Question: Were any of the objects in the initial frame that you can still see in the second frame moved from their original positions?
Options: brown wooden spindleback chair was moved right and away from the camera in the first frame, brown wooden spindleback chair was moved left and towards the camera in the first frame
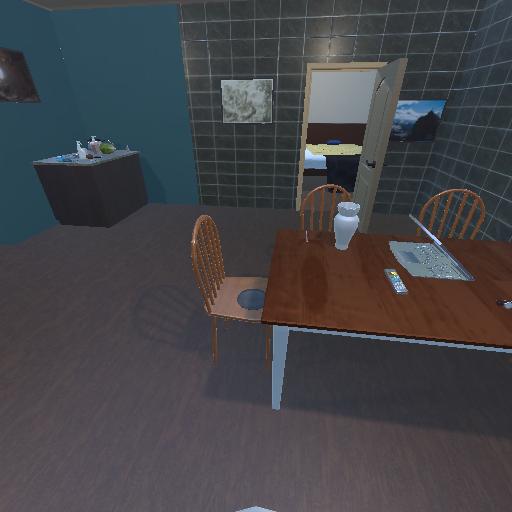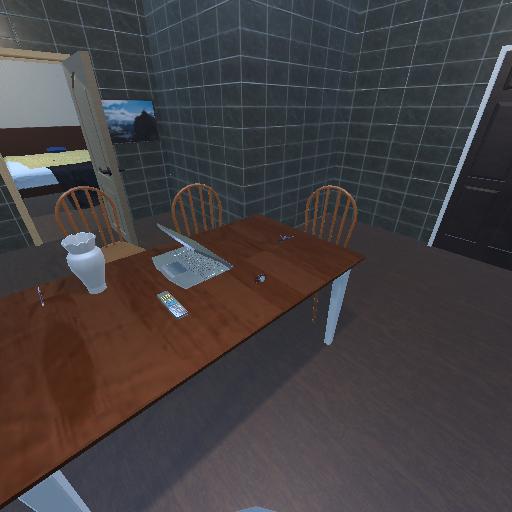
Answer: brown wooden spindleback chair was moved right and away from the camera in the first frame